Interaction volume radius: 10 \u00c5
Interaction volume height: 20 \u00c5
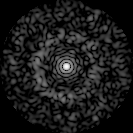
Disorder parameter: 0.846